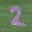
Label: 2